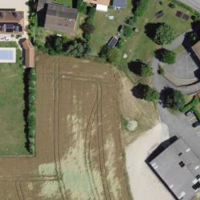
EUNIS habitat code: 55
Species observed at this site:
Linaria vulgaris